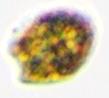
Label: Akashiwo